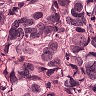
Metastatic tissue present: yes